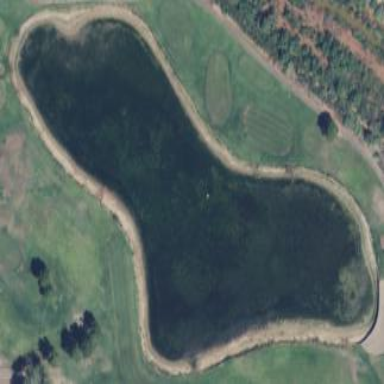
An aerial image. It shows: Water hazard in golf course. The hazard is natural water feature.